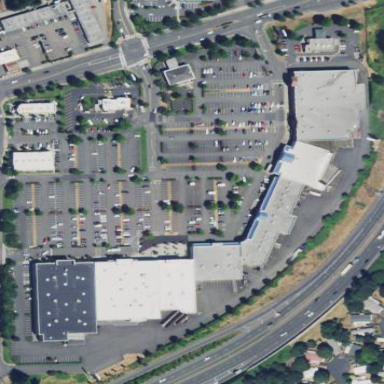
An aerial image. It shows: Retail area.